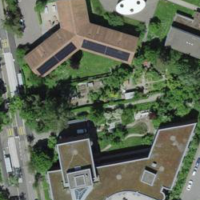
EUNIS habitat code: 55
Species observed at this site:
Urtica dioica